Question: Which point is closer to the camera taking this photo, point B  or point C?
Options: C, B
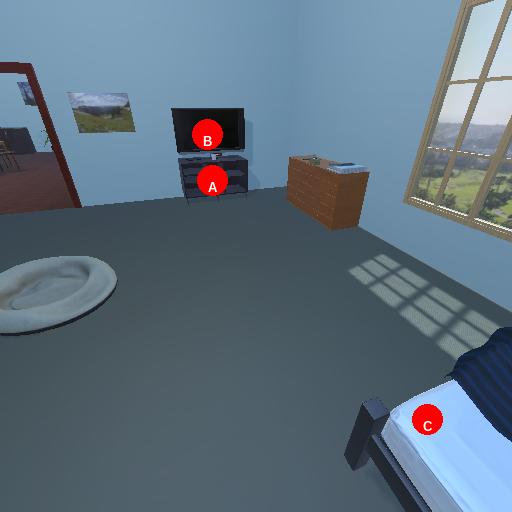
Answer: C